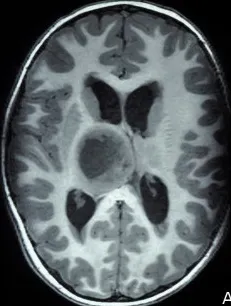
MRI of pediatric glioma. (A) MRI shows a large right thalamic tumor compressing the third ventricle.
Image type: radiology (mri)